Question:
When using the trigger, I would like to know what component failed inside the subjob. I have read that you can check the error message of each component and select the one that is not null. But I feel this practice is bad. Is there any variable that stores the identity of the component that failed?
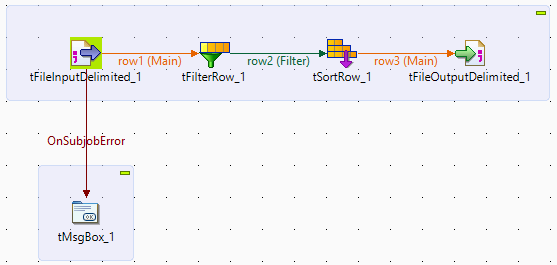
Answer: I may be wrong, but I'm afraid there isn't. This is because globalVar elements are component-scoped (ie they are get/set by components themselves), not subjob-scoped (this would mean being set by Talend itself, or something). When the subjobError signal is triggered, you loose any component-based data coming from tFileInputDelimited. For this design reason, I don't think you will be able to solve your problem without iterating inside the globalMap searhcing for the error strings here and there.
Alternatively you can use tLogCatcher, which has a 'origin' column, to spot the offending component and eventually route to different recoverable subjobs depending on which component went to exception. This is not a design I trust too much, actually, because tLogCatcher is job-scoped, while OnSubjobError is directly linked to a specific subjob only. But It could work in simple cases